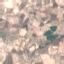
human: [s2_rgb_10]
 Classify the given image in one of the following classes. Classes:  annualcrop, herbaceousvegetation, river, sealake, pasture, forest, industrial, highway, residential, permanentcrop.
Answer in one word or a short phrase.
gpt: PermanentCrop